Question: As you see in the below image, I am asking user to choose which activities they do in their daily routines.
I would like to get this information in a way as a string and send it to my database.
I have come up a scenario to identify :
Walking :1,
Biking :2,
Hiking :3,
Soccer :4,
Others: 5,
None :0
Each Image as shown on the left side of description is a button(IBAction) with iBOutlet.
For example if user chooses, walking, Hiking and Soccer only, my string will be "134"
How could I able to achieve?
'''
- (IBAction)walkingBtnAction:(id)sender {
counter1++;
if(counter1%2==0)
{
[walkingBtnOutlet setBackgroundImage:buttonImage1 forState:UIControlStateNormal];
}
if(counter1%2==1)
{
[walkingBtnOutlet setBackgroundImage:buttonImage2 forState:UIControlStateNormal];
}
//[self.view addSubview:myButton];
}
- (IBAction)bikingBtnAction:(id)sender {
counter2++;
if(counter2%2==0)
{
[bikingBtnOutlet setBackgroundImage:buttonImage1 forState:UIControlStateNormal];
}
if(counter2%2==1)
{
[bikingBtnOutlet setBackgroundImage:buttonImage2 forState:UIControlStateNormal];
}
}
- (IBAction)hikingBtnAction:(id)sender {
counter3++;
if(counter3%2==0)
{
[hikingBtnOutlet setBackgroundImage:buttonImage1 forState:UIControlStateNormal];
}
if(counter3%2==1)
{
[hikingBtnOutlet setBackgroundImage:buttonImage2 forState:UIControlStateNormal];
}
}
- (IBAction)soccerBtnAction:(id)sender {
counter4++;
if(counter4%2==0)
{
[soccerBtnOutlet setBackgroundImage:buttonImage1 forState:UIControlStateNormal];
}
if(counter4%2==1)
{
[soccerBtnOutlet setBackgroundImage:buttonImage2 forState:UIControlStateNormal];
}
}
- (IBAction)othersBtnAction:(id)sender {
counter5++;
if(counter5%2==0)
{
[othersBtnOutlet setBackgroundImage:buttonImage1 forState:UIControlStateNormal];
}
if(counter5%2==1)
{
[othersBtnOutlet setBackgroundImage:buttonImage2 forState:UIControlStateNormal];
}
}
- (IBAction)noneBtnActions:(id)sender {
counter6++;
if(counter6%2==0)
{
[noneBtnOutlet setBackgroundImage:buttonImage1 forState:UIControlStateNormal];
}
if(counter6%2==1)
{
[noneBtnOutlet setBackgroundImage:buttonImage2 forState:UIControlStateNormal];
}
}
'''

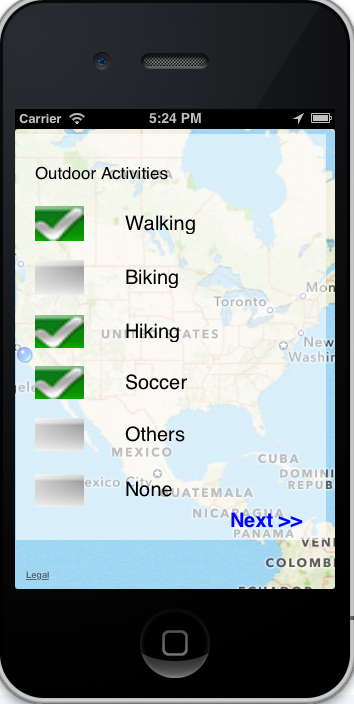
Answer: '''
// maybe declare this as a class variable in the .h file
NSString finalString = @"";
- (IBAction)walkingBtnAction:(id)sender {
if(walkingClicked)
finalString = [finalString stringByAppendingString:@"1"];
else
finalString = [finalString stringByReplacingOccurancesOfString:@"1" withString:@""];
}
'''
and now you have to do this for all of your actions
PS: Code was not tested